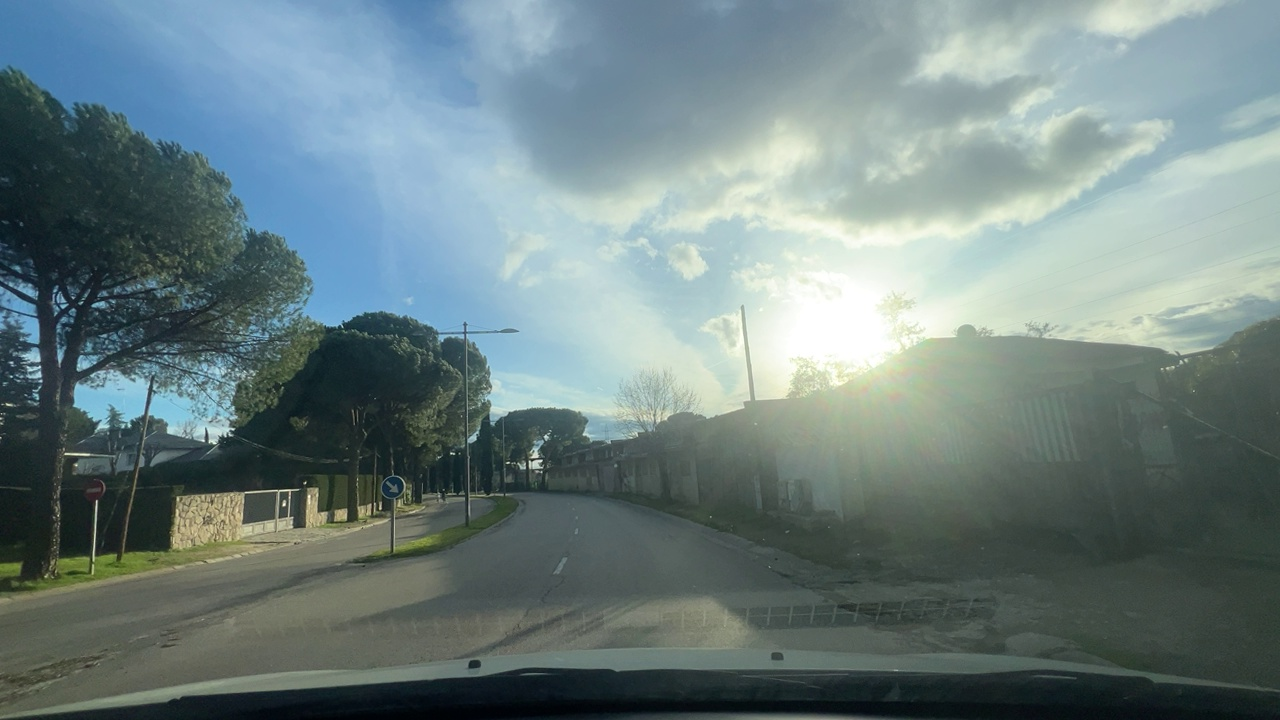
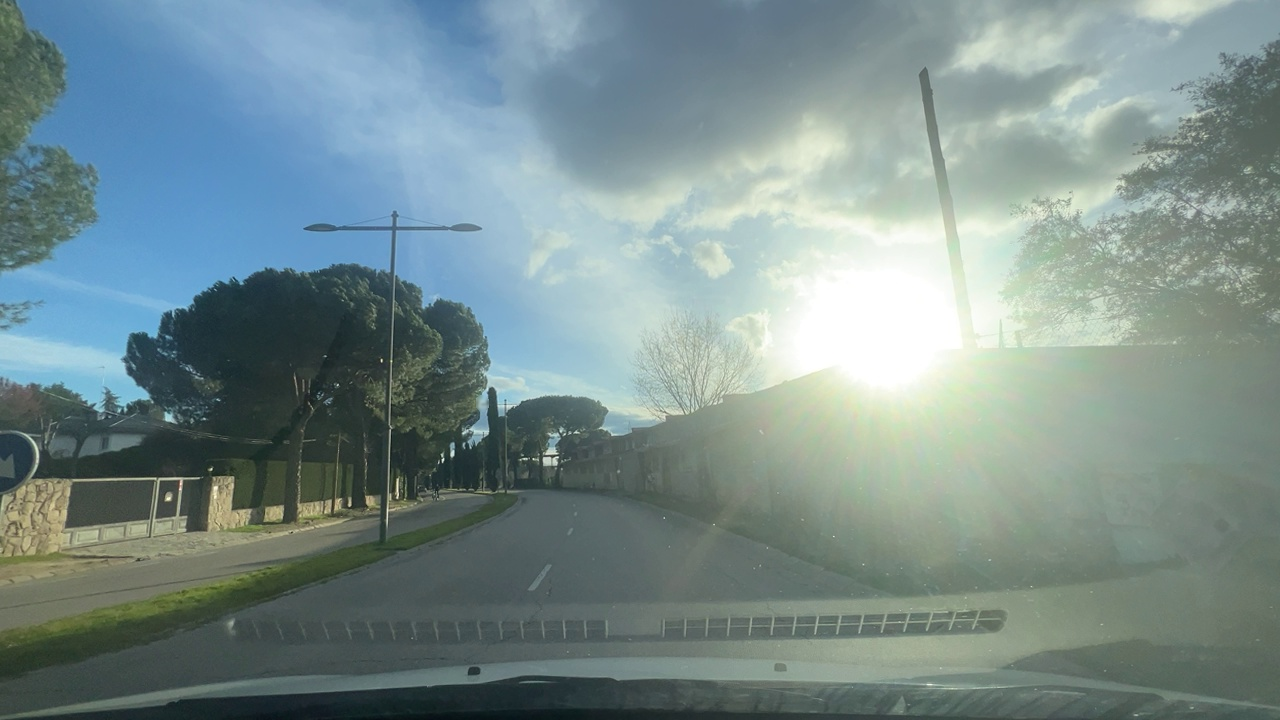
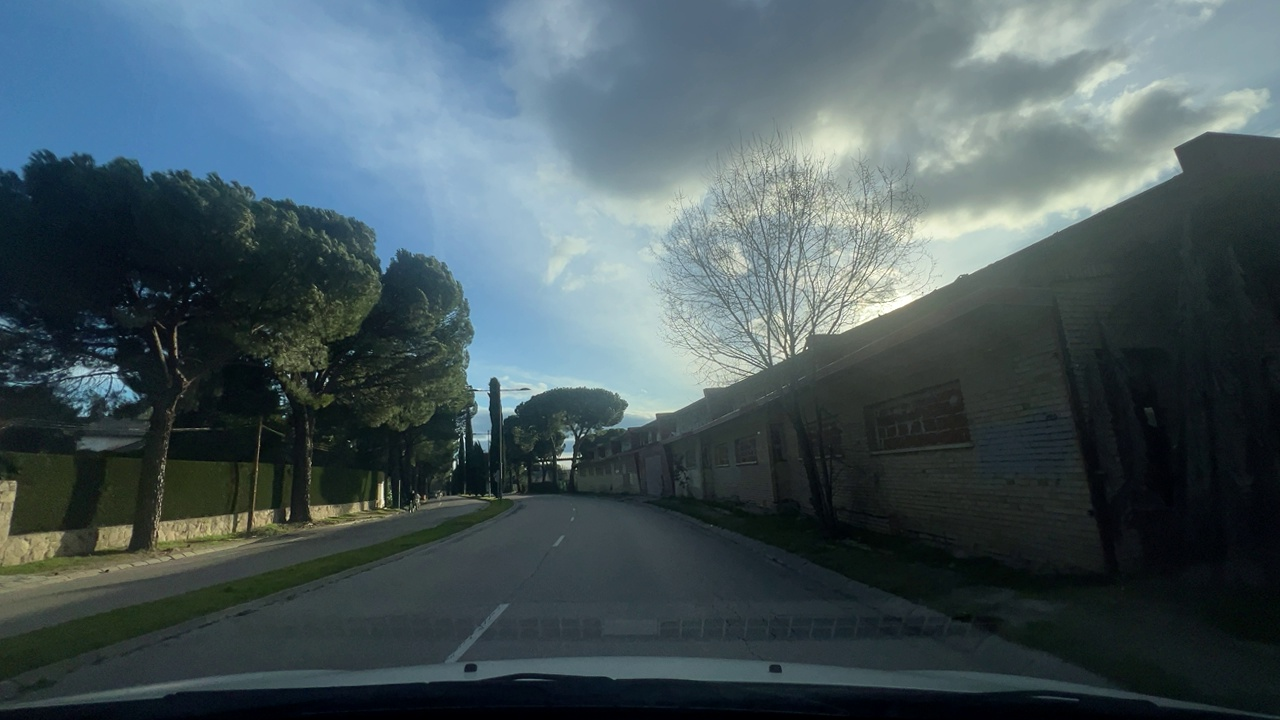
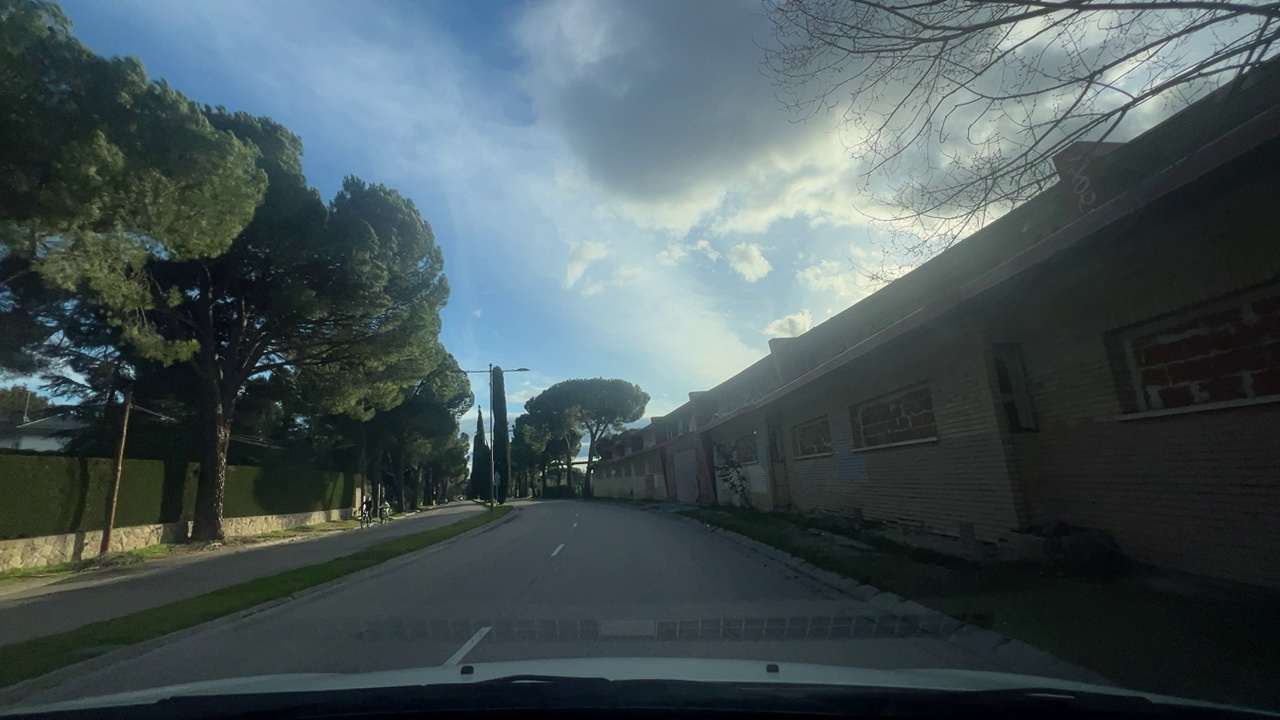
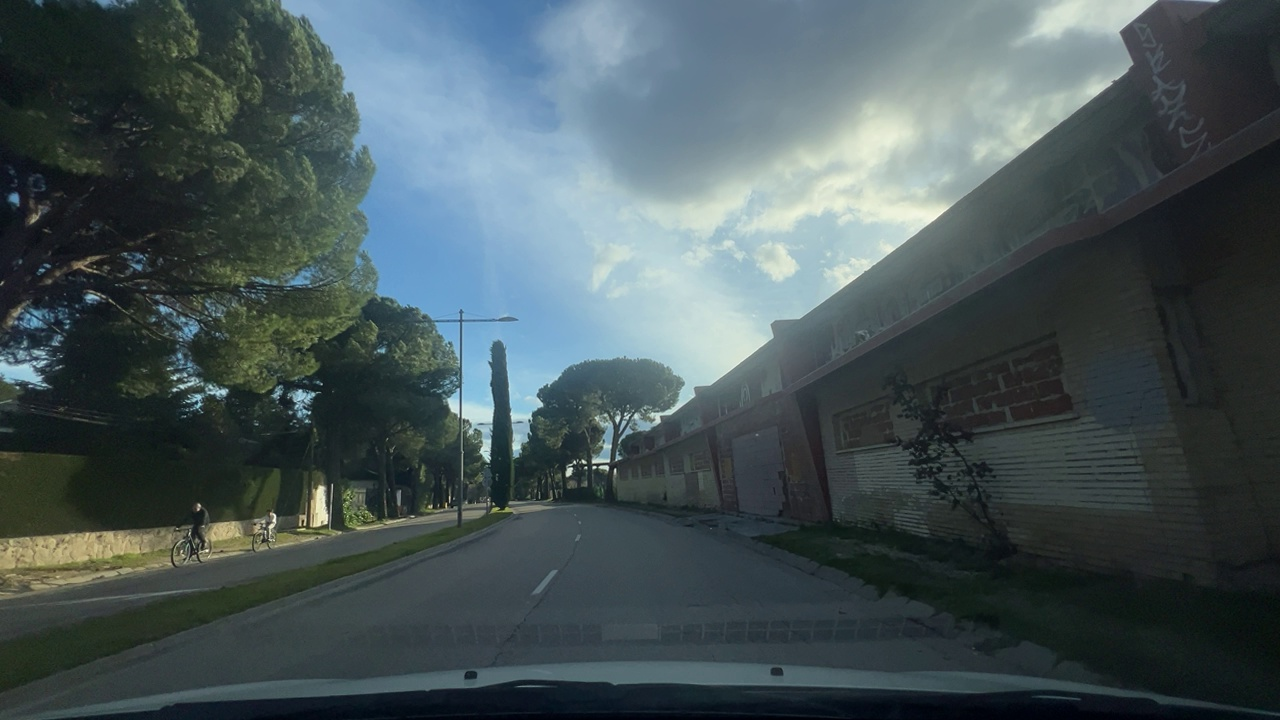
Situation: empty
Question: Are multiple traffic lights regulating the ego direction of travel displaying different colors simultaneously?
Answer: No
Reasoning: There are no traffic lights visible ahead in the ego lane

Situation: empty
Question: Is there a vehicle directly ahead in the ego lane with brake lights on?
Answer: No
Reasoning: There are no vehicles ahead of the ego vehicle

Situation: empty
Question: Is the distance between the ego vehicle and the vehicle ahead decreasing?
Answer: No
Reasoning: There are no vehicles ahead of the ego vehicle

Situation: empty
Question: Is either the ego vehicle or the leading vehicle stationary?
Answer: No
Reasoning: The ego vehicles is moving and there are no vehicles ahead of the ego vehicle